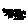
Label: zigzag